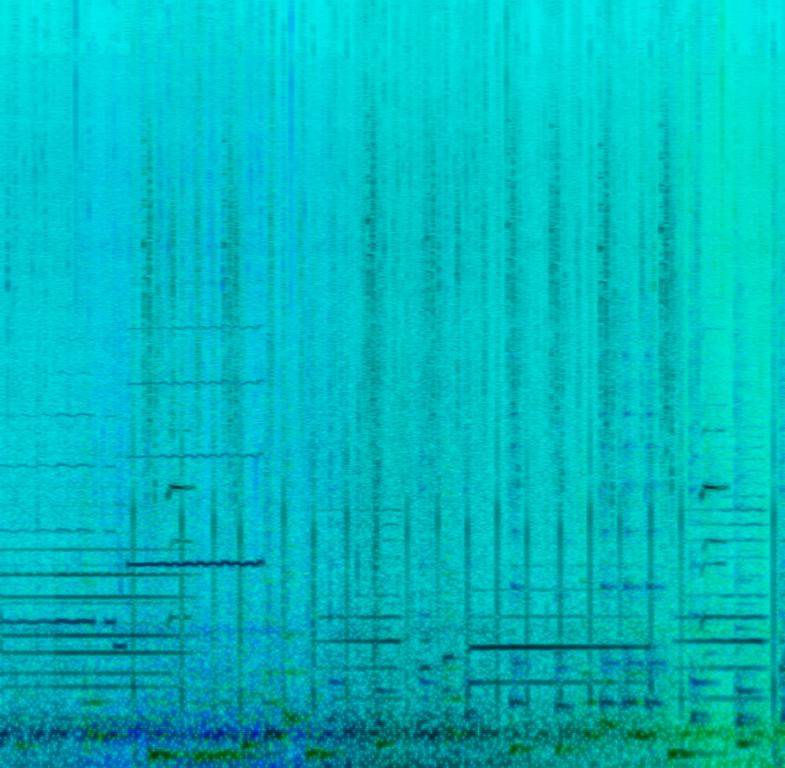
This is a song from a game. It features the main melody being played by a wind instrument. Stringed instruments play staccato notes in the background. The sound of a person running can be heard. The sound of running water is playing. A door is being opened and a squeaky sound is heard when the door is closed. There is no percussion in this song and no voices. The bass notes are loud and unclear. The quality of this recording is low. This is an instrumental song.